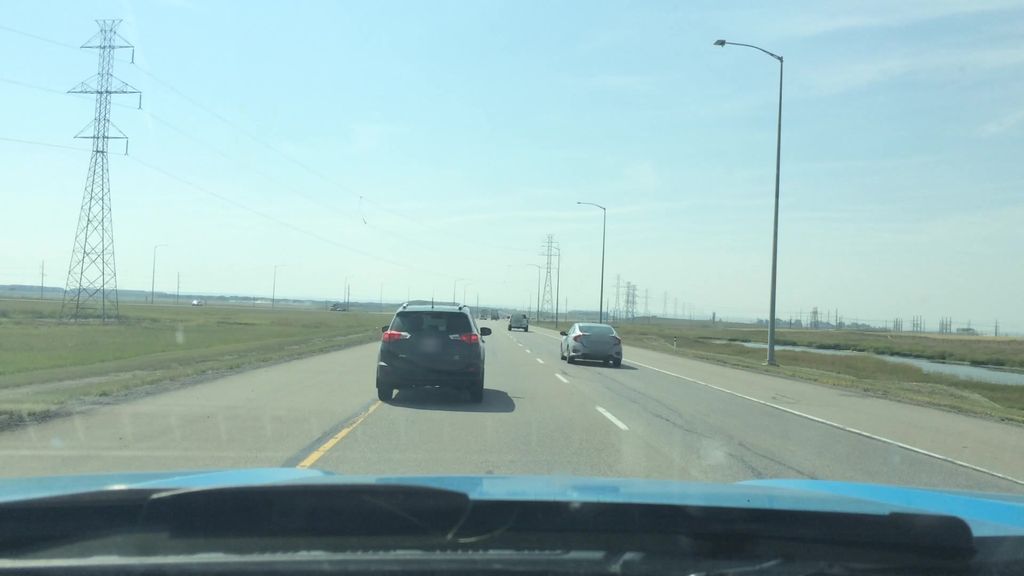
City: calgary